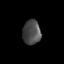
Tissue: prostate
Cell type: Epithelial cells
Senescence score: 0.3487
Nuclear area (px): 435
Mean DAPI intensity: 74.908